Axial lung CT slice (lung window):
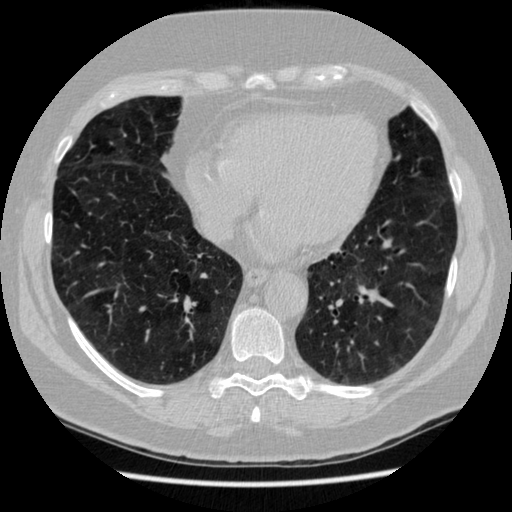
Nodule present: no